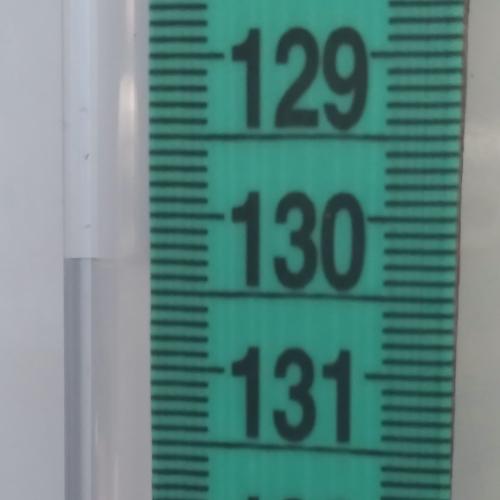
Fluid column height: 130.3 cm